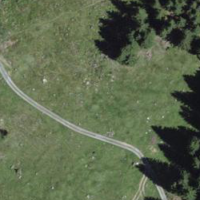
EUNIS habitat code: 26
Species observed at this site:
Arnica montana